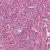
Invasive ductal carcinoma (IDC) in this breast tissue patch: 1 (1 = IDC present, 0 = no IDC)